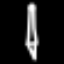
Label: pencil